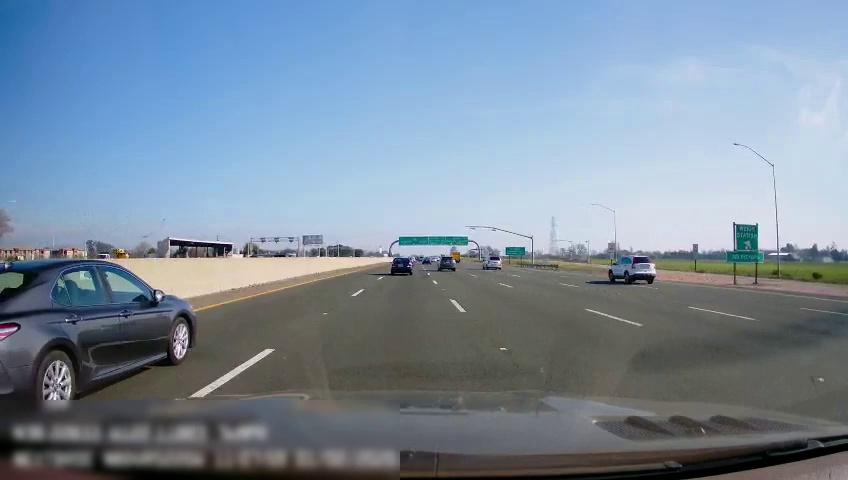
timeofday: Day
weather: Sunny
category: Drivable Space
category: Drivable Space
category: Vehicles | SUV
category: Vehicles | SUV
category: Vehicles | Truck
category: Vehicles | SUV
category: Vehicles | Van
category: Vehicles | Car
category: Lanes | Alternate Lane
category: Lanes | Current Lane
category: Lanes | Current Lane
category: Lanes | Alternate Lane
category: Lanes | Alternate Lane
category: Lanes | Alternate Lane
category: Lanes | Alternate Lane
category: Traffic | Signs
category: Traffic | Signs
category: Traffic | Signs
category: Traffic | Signs
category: Traffic | Signs
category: Traffic | Signs